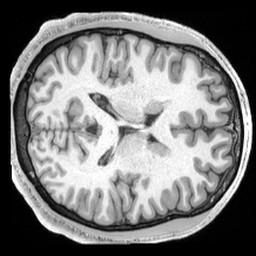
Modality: T1w
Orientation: axial